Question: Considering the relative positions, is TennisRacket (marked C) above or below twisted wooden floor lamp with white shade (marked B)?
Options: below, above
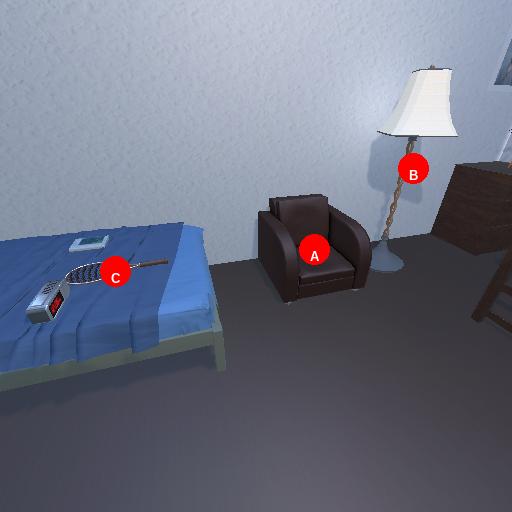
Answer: below